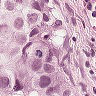
Metastatic tissue present: yes